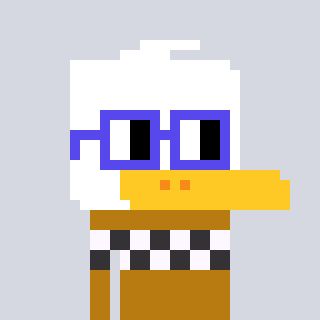
a pixel art character with square blue glasses, a duck-shaped head and a gold-colored body on a cool background